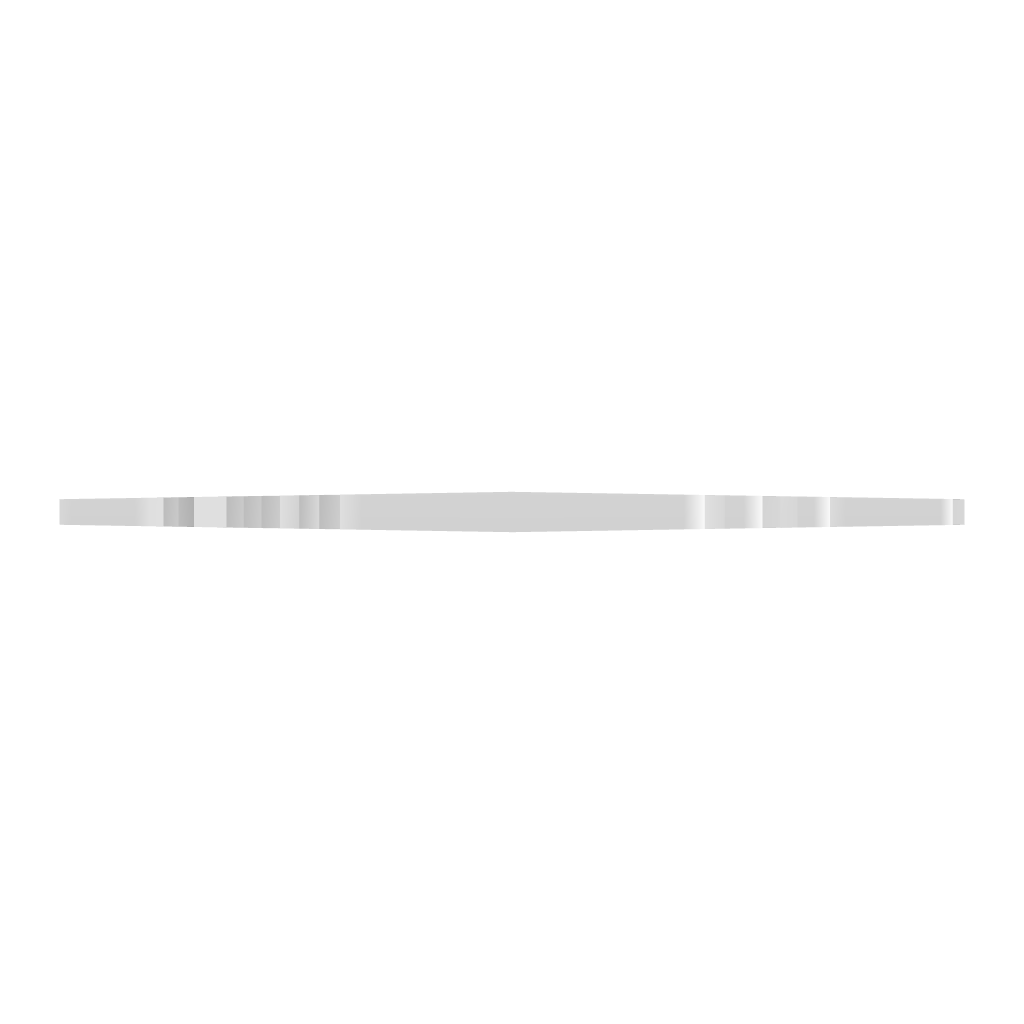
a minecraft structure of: Large Igloo bad low quality